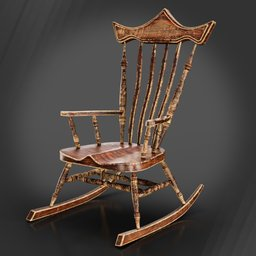
Label: furniture